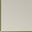
Piece: xx